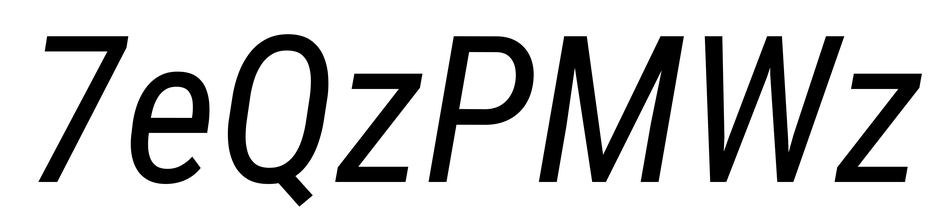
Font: Roboto-Italic_Condensed_Italic